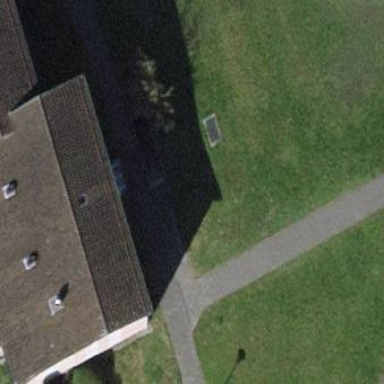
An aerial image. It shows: Saltbox-shaped roof distinguishes these apartments.